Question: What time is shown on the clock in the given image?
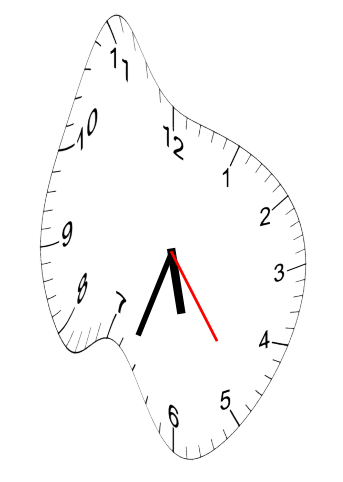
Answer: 05:33:24